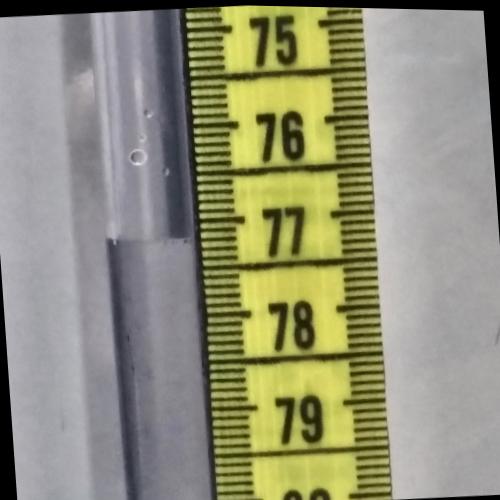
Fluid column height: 77.2 cm